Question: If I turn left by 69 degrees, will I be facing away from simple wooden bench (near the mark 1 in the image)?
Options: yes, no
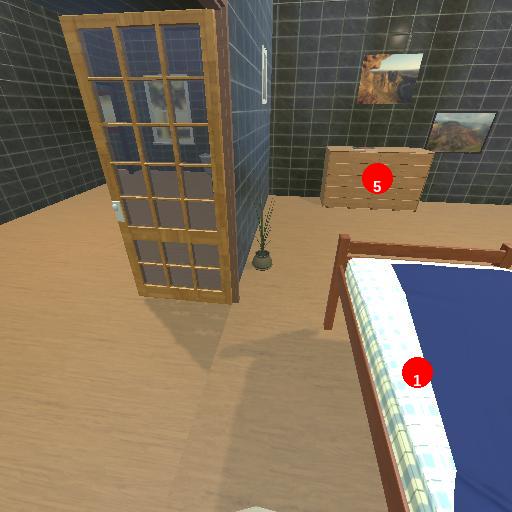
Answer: yes